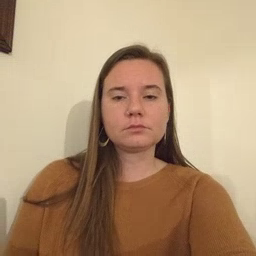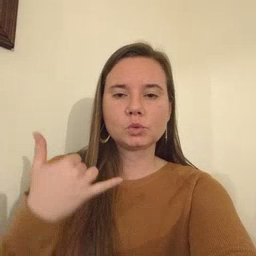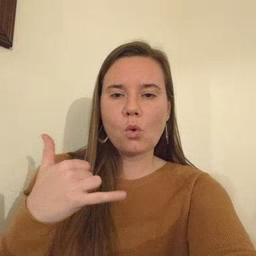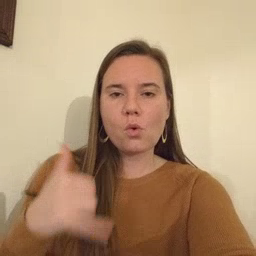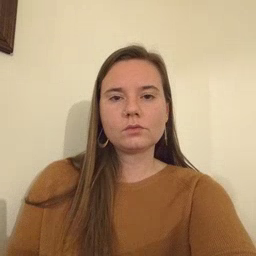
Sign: toy